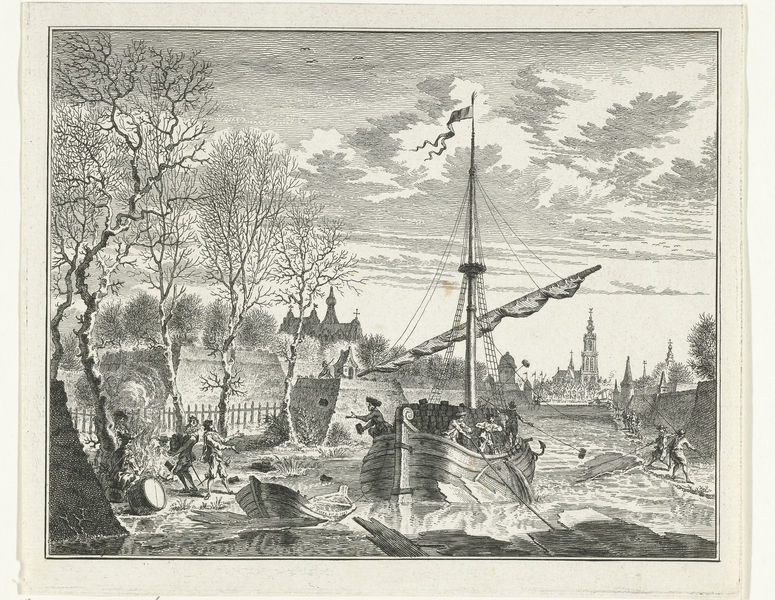
Titel: Turfschip van Breda
Künstler: Simon Fokke
Standort: Amsterdam
Institution: Rijksmuseum
Schlagwörter: baum, himmel, mann, meer, wasser, wolken, bäume, menschen, stadt, äste, grau, hut, männer, haus, stein, ast, häuser, kanal, kirche, person, boot, turm, gischt, schiff, segel, wellen, fahne, fischer, mast, mauer, graphik, winter, brandung, sturm, takelage, kreuz, festung, druck, radierung, stich, trommel, hol, wassrr